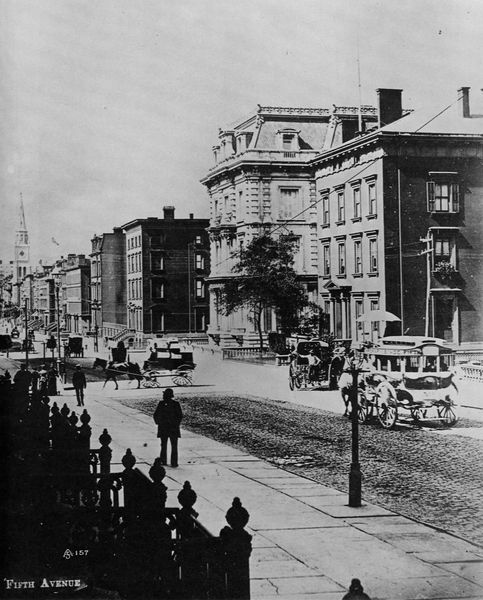
Titel: Fifth Avenue von der 33rd Street
Künstler: Amerikanischer Photograph
Schlagwörter: baum, mann, menschen, stadt, fenster, grau, laterne, laternen, licht, schwarz, strasse, weiss, dach, gebäude, haus, schirm, zaun, alt, mensch, stehen, steine, häuser, gehen, kirche, sonne, england, pferd, pferde, turm, ansicht, fassade, fassaden, passanten, pflaster, wohnhäuser, amerika, kutsche, kutschen, auto, wagen, foto, fotografie, eingang, eingänge, gehsteig, passant, schwarz weiß, gehweg, kopfsteinpflaster, polizist, srasse, kutscher, sonntag, fahren, pferdekutschen, london, autos, fuhrwerk, himmer, großstadt, new york, traße, manhattan, pferdedroschken, schwarzweß, 1920, fußgeher